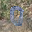
Label: 0